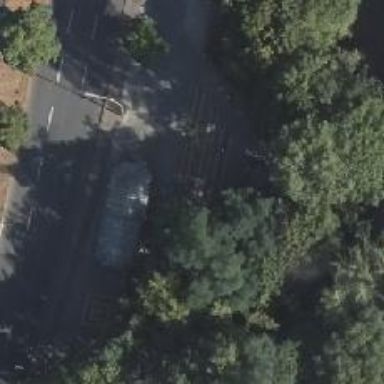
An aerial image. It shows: Subway entrance.